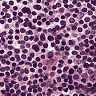
Metastatic tissue present: no